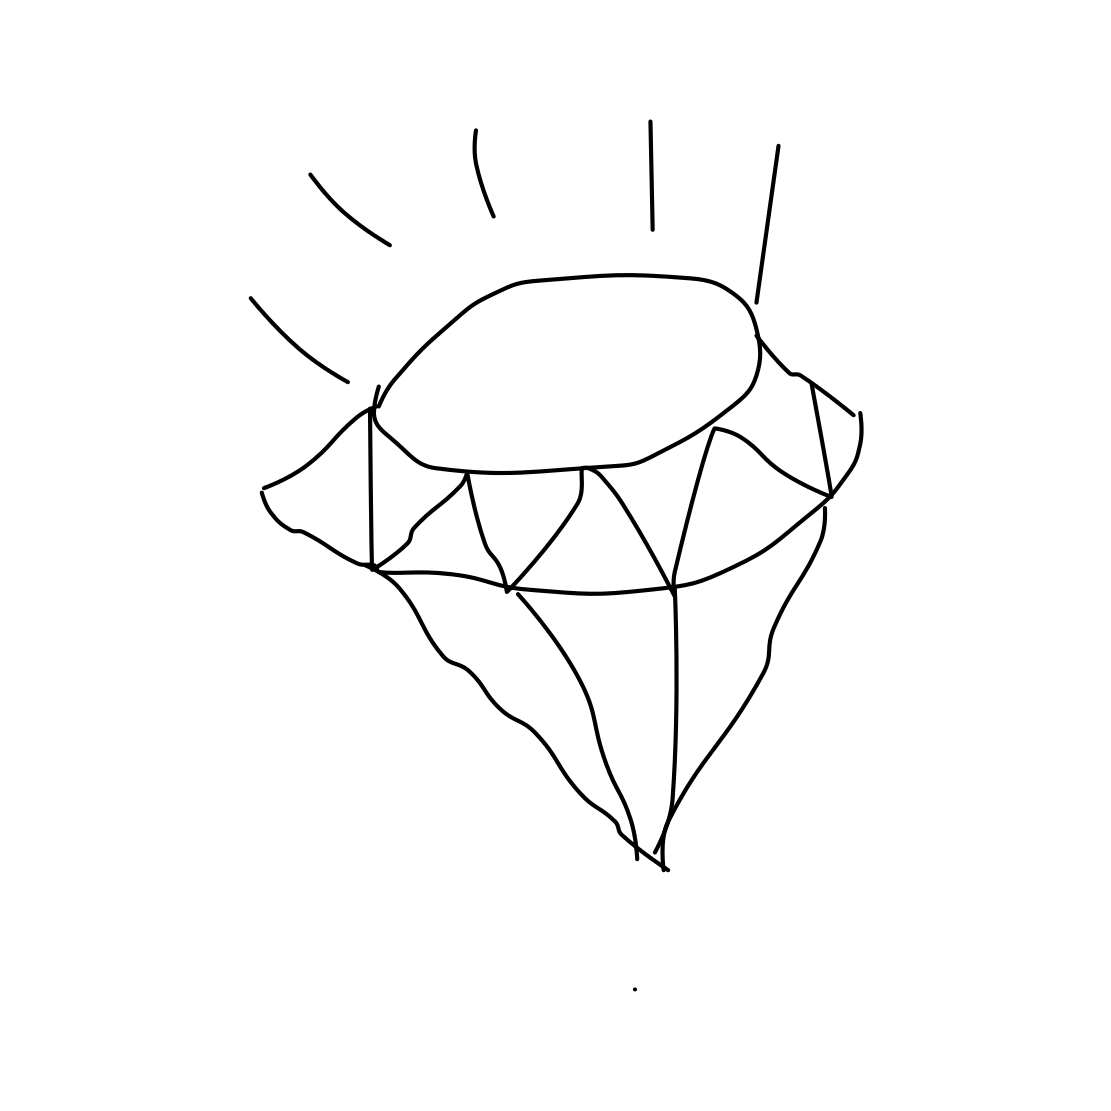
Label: diamond